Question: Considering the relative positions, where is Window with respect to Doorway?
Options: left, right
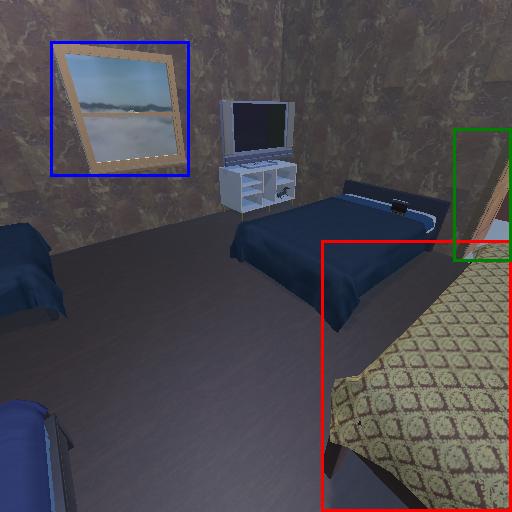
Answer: left